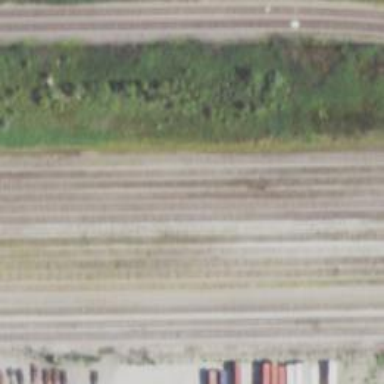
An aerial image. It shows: Manifest railway yard.